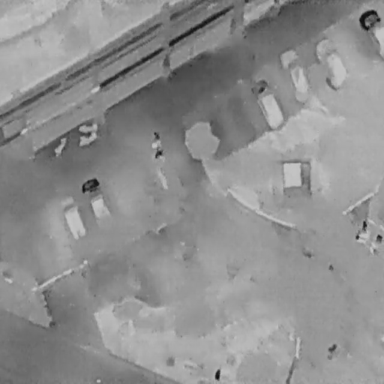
There are 11 objects shown in the infrared image, including three Bicycles, two People, and six Cars.